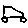
Label: car